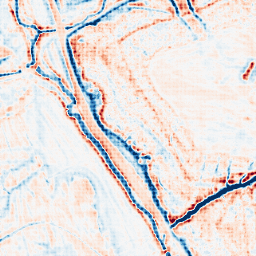
Category: edge_preserving
Decomposition family: bilateral
Decomposition parameters: d: 15
sigma_color: 150
sigma_space: 100
Upsampling method: sinc_hamming
Upsampling parameters: scale: 8
kernel_size: 8
Upsampling scale: 8